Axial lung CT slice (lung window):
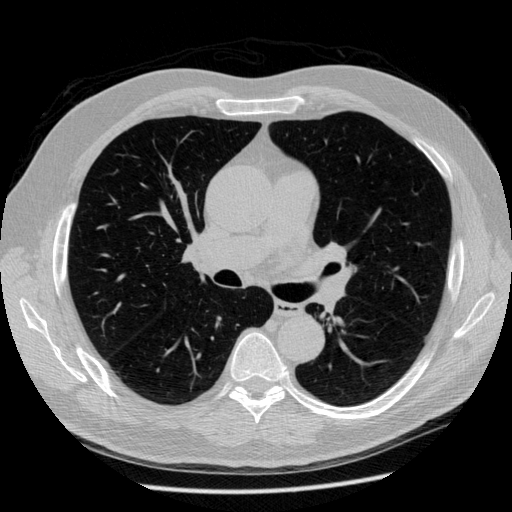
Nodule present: no